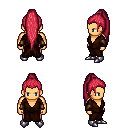
a pixel art fantasy rpg character, male body template, human, tanned skin, brown robe, teal pants, ruby red extra-long topknot hairstyle, leather bracers, metal boots, four views (front, back, left, right), 2x2 character sprite sheet, small pixel art, hard edges, no anti-aliasing